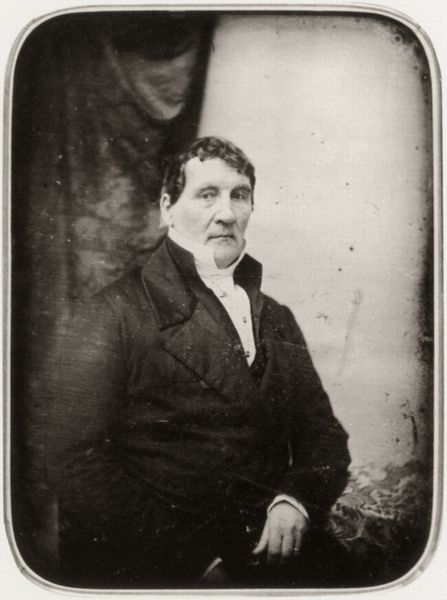
Titel: Porträt des Komponisten Ludewig Spohr (1784–1859)
Künstler: Deutscher Photograph
Standort: Köln
Institution: Agfa Photo-Historama
Schlagwörter: hand, kopf, mann, weiß, sitzen, ellbogen, finger, frisur, grau, haar, hintergrund, jahrhundertwende, mund, nase, ohr, profil, schwarz, stirn, tisch, blick, tuch, muster, teppich, alt, anzug, hemd, jacke, wand, augen, gesicht, kragen, rahmen, spitze, stehen, ärmel, bildnis, herr, hände, portrait, porträt, vorhang, haare, mantel, pose, sitzend, decke, kinn, lippen, locken, scheitel, traurig, wangen, haltung, vergilbt, rand, frack, dick, steif, ernst, brauen, atelier, knöpfe, revers, ring, foto, fotografie, photographie, eng, dose, druck, schwarz weiss, künstler, mundwinkel, manschette, posieren, stehkragen, photo, halbprofil, hosentasche, bürgerlich, manteltasche, breit, abgerundet, aufnahme, studio, auftrag, aufdruck, knollennase, biow, unvorteilhaft